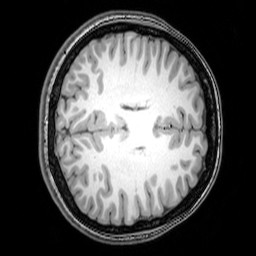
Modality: T1w
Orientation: axial
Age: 22
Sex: female
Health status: healthy
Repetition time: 0.081 s
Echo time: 0.037 s